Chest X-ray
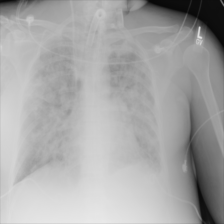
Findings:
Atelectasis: negative
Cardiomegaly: negative
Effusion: negative
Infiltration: negative
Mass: negative
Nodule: negative
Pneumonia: negative
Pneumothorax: negative
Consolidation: negative
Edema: negative
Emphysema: negative
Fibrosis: negative
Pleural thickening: negative
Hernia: negative